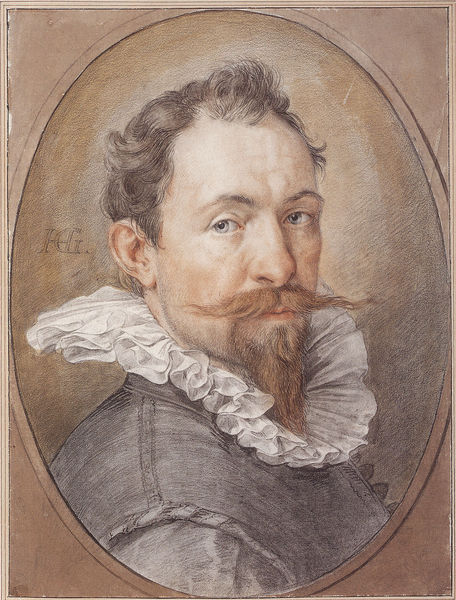
Titel: Selbstporträt
Künstler: Hendrik Goltzius
Institution: Wien, Albertina
Schlagwörter: gemälde, mann, ocker, braun, grau, mund, nase, ohr, pastell, profil, stirn, weiss, blick, anzug, bart, jacke, schnurrbart, augen, böse, kleidung, kragen, sehen, bild, halskrause, porträt, auge, haare, mantel, adel, spitzen, augenbrauen, kinn, oval, wellen, ernst, inschrift, dreiviertelansicht, rüschen, hoch, medaillon, krause, spitzbart, gedreht, betrachten, tracht, dreiviertelporträt, oberteil, halb, viktorianisch, flämisch, direkt, gewellt, teichnung